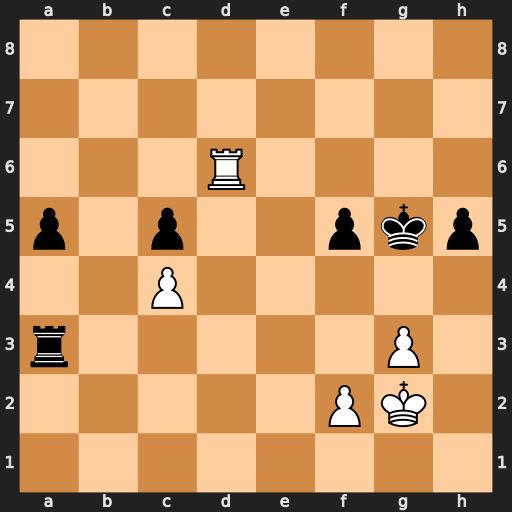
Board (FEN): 8/8/3R4/p1p2pkp/2P5/r5P1/5PK1/8
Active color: w
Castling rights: -
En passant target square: -
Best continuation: f4+ Kg4 Rg6#